Interaction volume radius: 5 \u00c5
Interaction volume height: 10 \u00c5
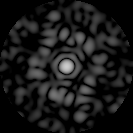
Disorder parameter: 0.7906